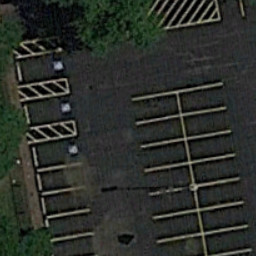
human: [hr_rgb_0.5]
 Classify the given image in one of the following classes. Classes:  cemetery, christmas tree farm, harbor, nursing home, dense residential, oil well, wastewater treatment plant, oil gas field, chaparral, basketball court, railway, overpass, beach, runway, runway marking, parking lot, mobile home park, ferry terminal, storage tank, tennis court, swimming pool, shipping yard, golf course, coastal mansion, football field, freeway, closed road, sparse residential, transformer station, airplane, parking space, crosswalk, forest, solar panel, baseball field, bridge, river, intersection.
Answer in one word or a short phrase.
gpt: parking space